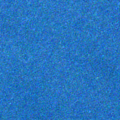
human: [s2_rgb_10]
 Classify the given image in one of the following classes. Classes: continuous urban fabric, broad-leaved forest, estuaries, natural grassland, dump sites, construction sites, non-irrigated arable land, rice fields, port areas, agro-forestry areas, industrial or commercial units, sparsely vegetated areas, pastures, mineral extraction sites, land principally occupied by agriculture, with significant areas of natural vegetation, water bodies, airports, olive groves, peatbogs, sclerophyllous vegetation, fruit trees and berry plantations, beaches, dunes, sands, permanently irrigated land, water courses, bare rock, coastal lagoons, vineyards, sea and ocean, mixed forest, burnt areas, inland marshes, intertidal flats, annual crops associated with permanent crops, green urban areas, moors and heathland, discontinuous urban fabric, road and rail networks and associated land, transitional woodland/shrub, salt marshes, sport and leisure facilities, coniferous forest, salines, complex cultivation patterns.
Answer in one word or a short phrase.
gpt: sea and ocean